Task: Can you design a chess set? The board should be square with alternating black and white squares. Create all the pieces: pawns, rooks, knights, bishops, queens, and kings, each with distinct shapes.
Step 2844:
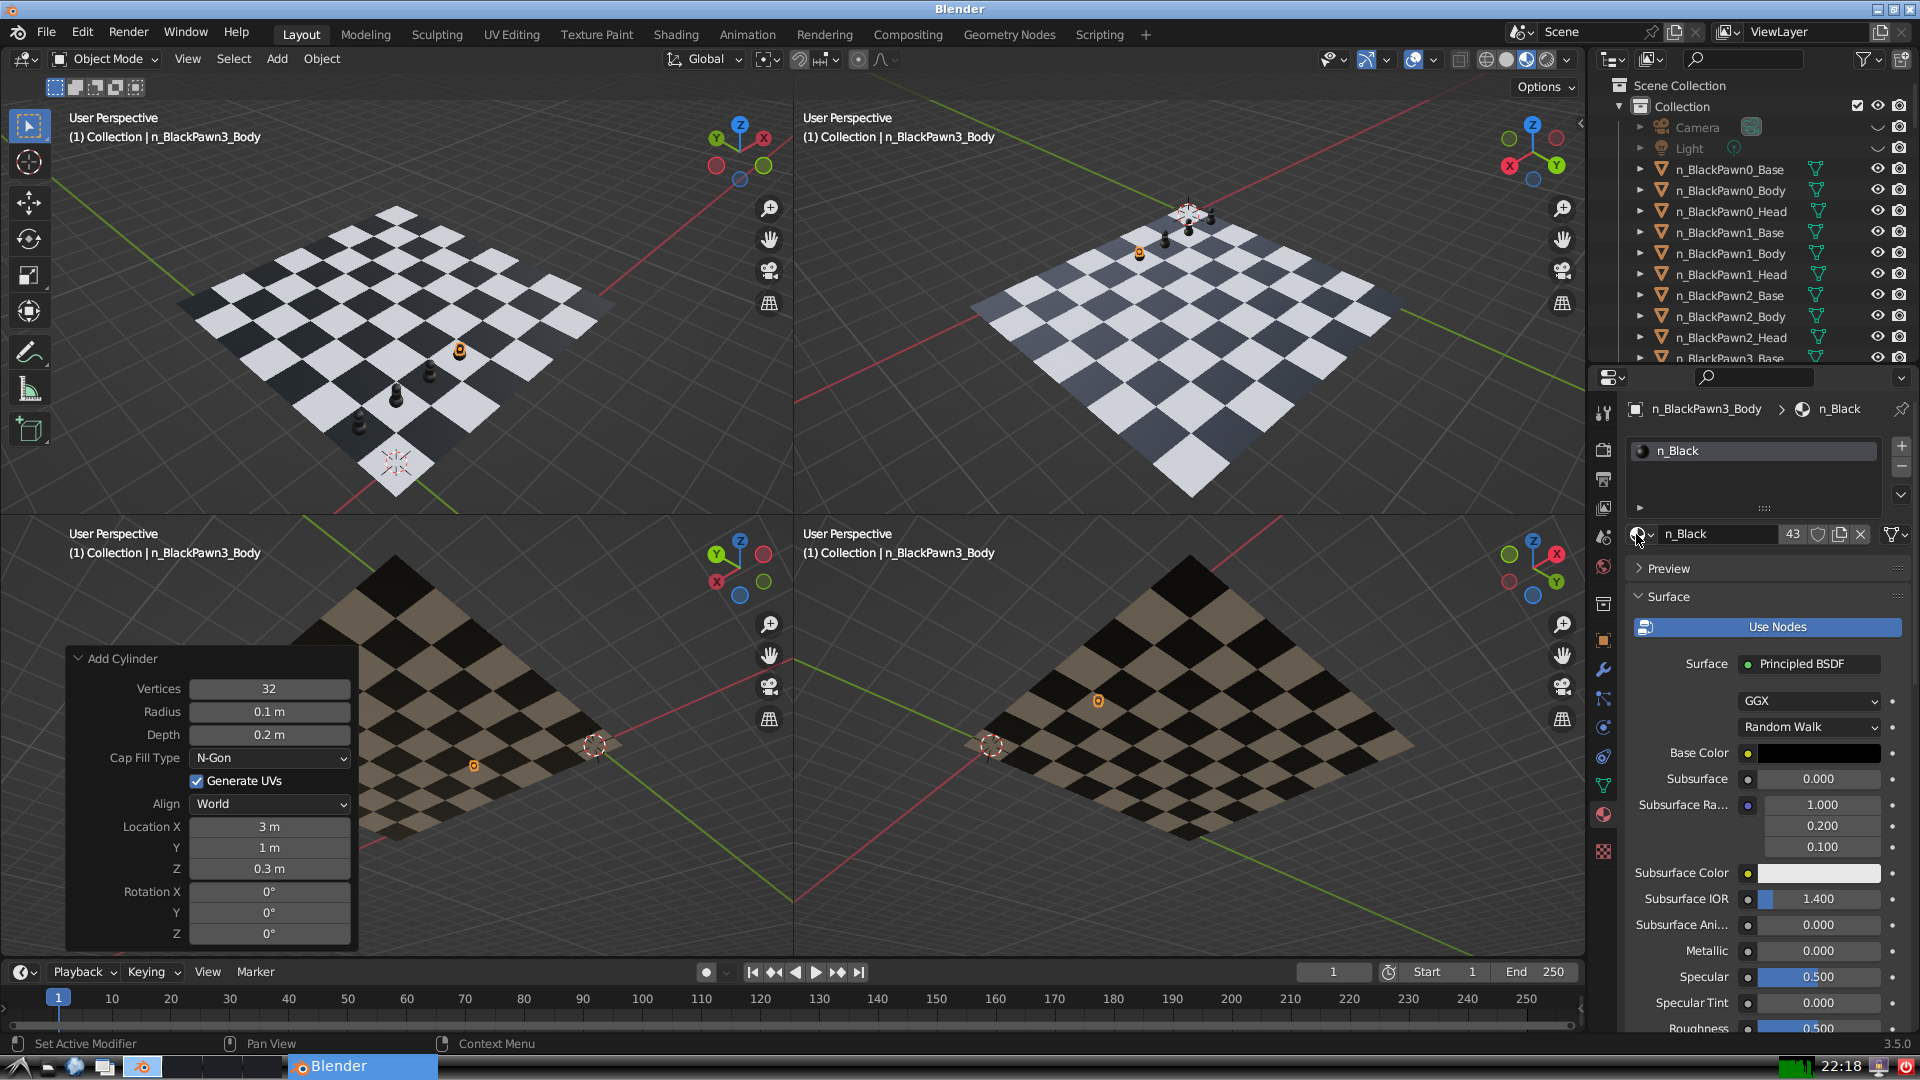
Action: {"mouse_move": [278, 58]}